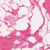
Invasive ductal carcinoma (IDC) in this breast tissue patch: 0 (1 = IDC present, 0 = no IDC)